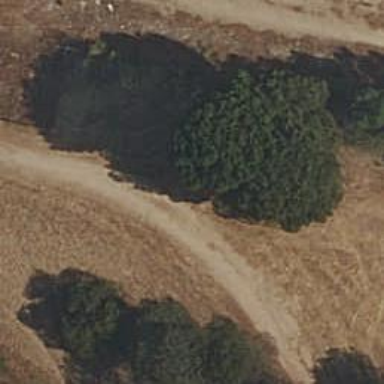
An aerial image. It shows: Excellent dirt path trail.